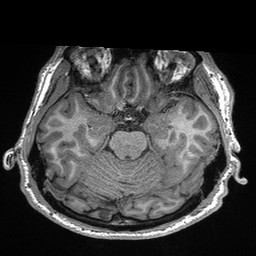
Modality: T1w
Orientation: coronal
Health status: healthy
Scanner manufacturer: siemens
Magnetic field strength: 3 T
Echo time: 0.00298 s